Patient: sex M, age 35
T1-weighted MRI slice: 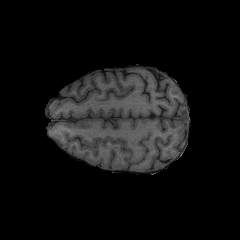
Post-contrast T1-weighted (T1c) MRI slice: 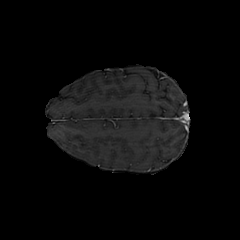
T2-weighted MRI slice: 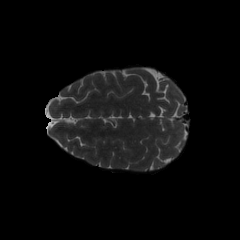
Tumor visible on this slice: no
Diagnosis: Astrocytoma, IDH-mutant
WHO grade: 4